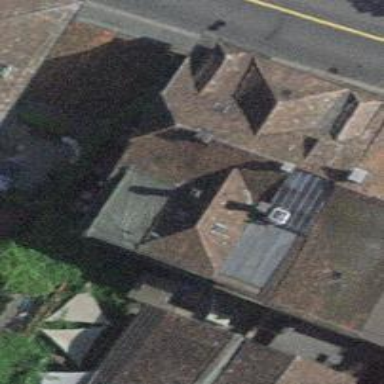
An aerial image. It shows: Pub.